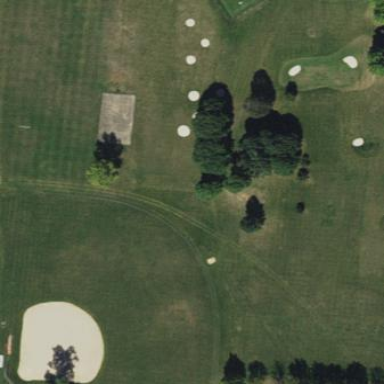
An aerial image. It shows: Baseball pitch for leisure land activities.